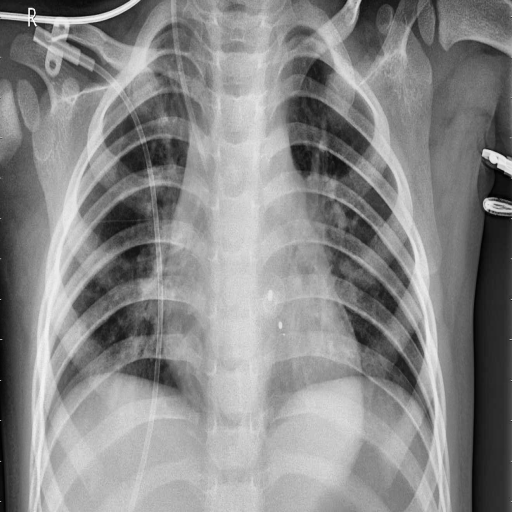
Finding: PNEUMONIA